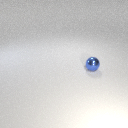
small blue metal sphere